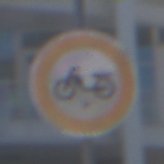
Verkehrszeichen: VerbotMofas
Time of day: MorningAfternoon
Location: Outdoor (Urban)
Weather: Clear
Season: NotSpecified
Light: Natural